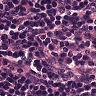
Metastatic tissue present: no